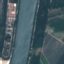
Label: River